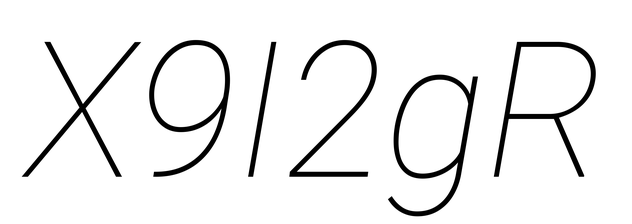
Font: Roboto-Italic_Thin_Italic